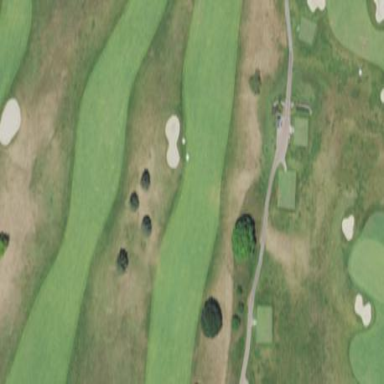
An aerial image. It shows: Lush grass fairway on golf course.